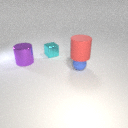
large purple metal cylinder in front of small cyan metal cube